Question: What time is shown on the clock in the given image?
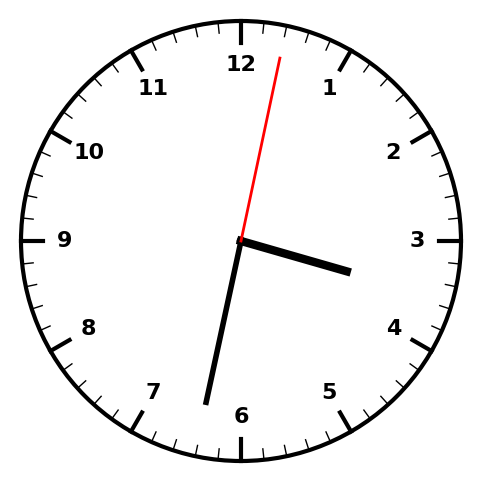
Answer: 03:32:02